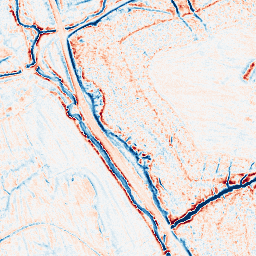
Category: edge_preserving
Decomposition family: anisotropic_diffusion
Decomposition parameters: iterations: 20
kappa: 100
gamma: 0.1
Upsampling method: edge_directed
Upsampling parameters: scale: 4
Upsampling scale: 4